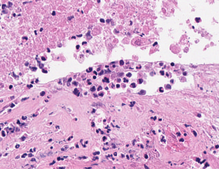
Tumor epithelial tissue: no
Tumor-associated stroma tissue: yes
Normal tissue: no